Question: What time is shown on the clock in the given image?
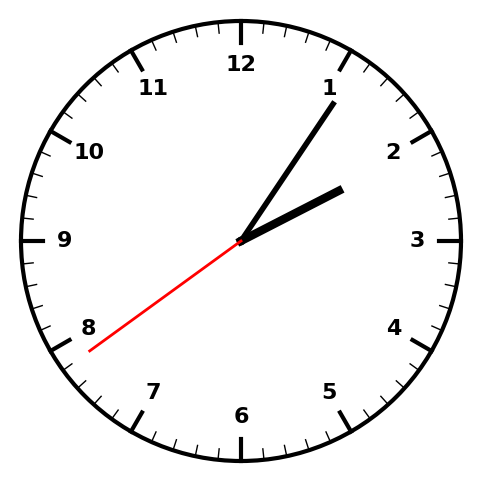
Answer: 02:05:39